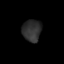
Tissue: skin
Cell type: Fibroblasts
Senescence score: 0.2843
Nuclear area (px): 406
Mean DAPI intensity: 46.512